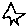
Label: star